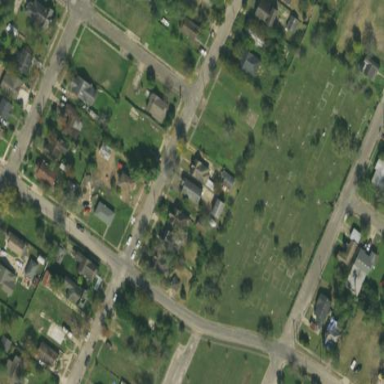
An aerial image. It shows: Cemetery.